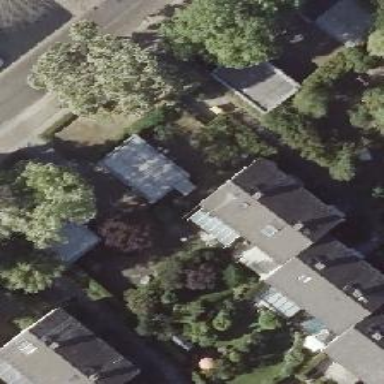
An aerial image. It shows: Gabled roof house.